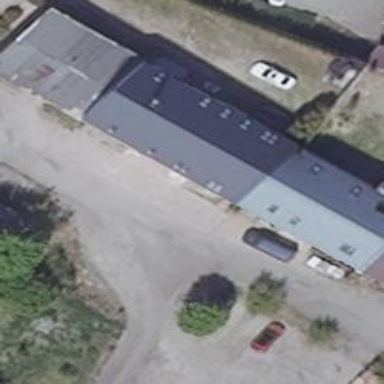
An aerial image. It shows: Service building.